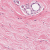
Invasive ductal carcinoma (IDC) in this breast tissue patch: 0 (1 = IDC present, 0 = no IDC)